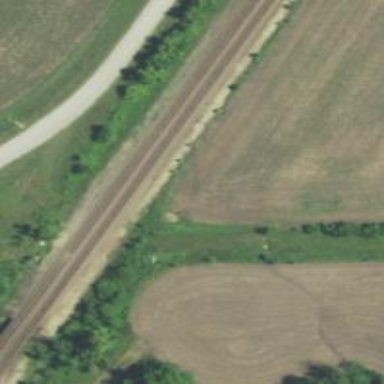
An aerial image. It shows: Abandoned road.